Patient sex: M
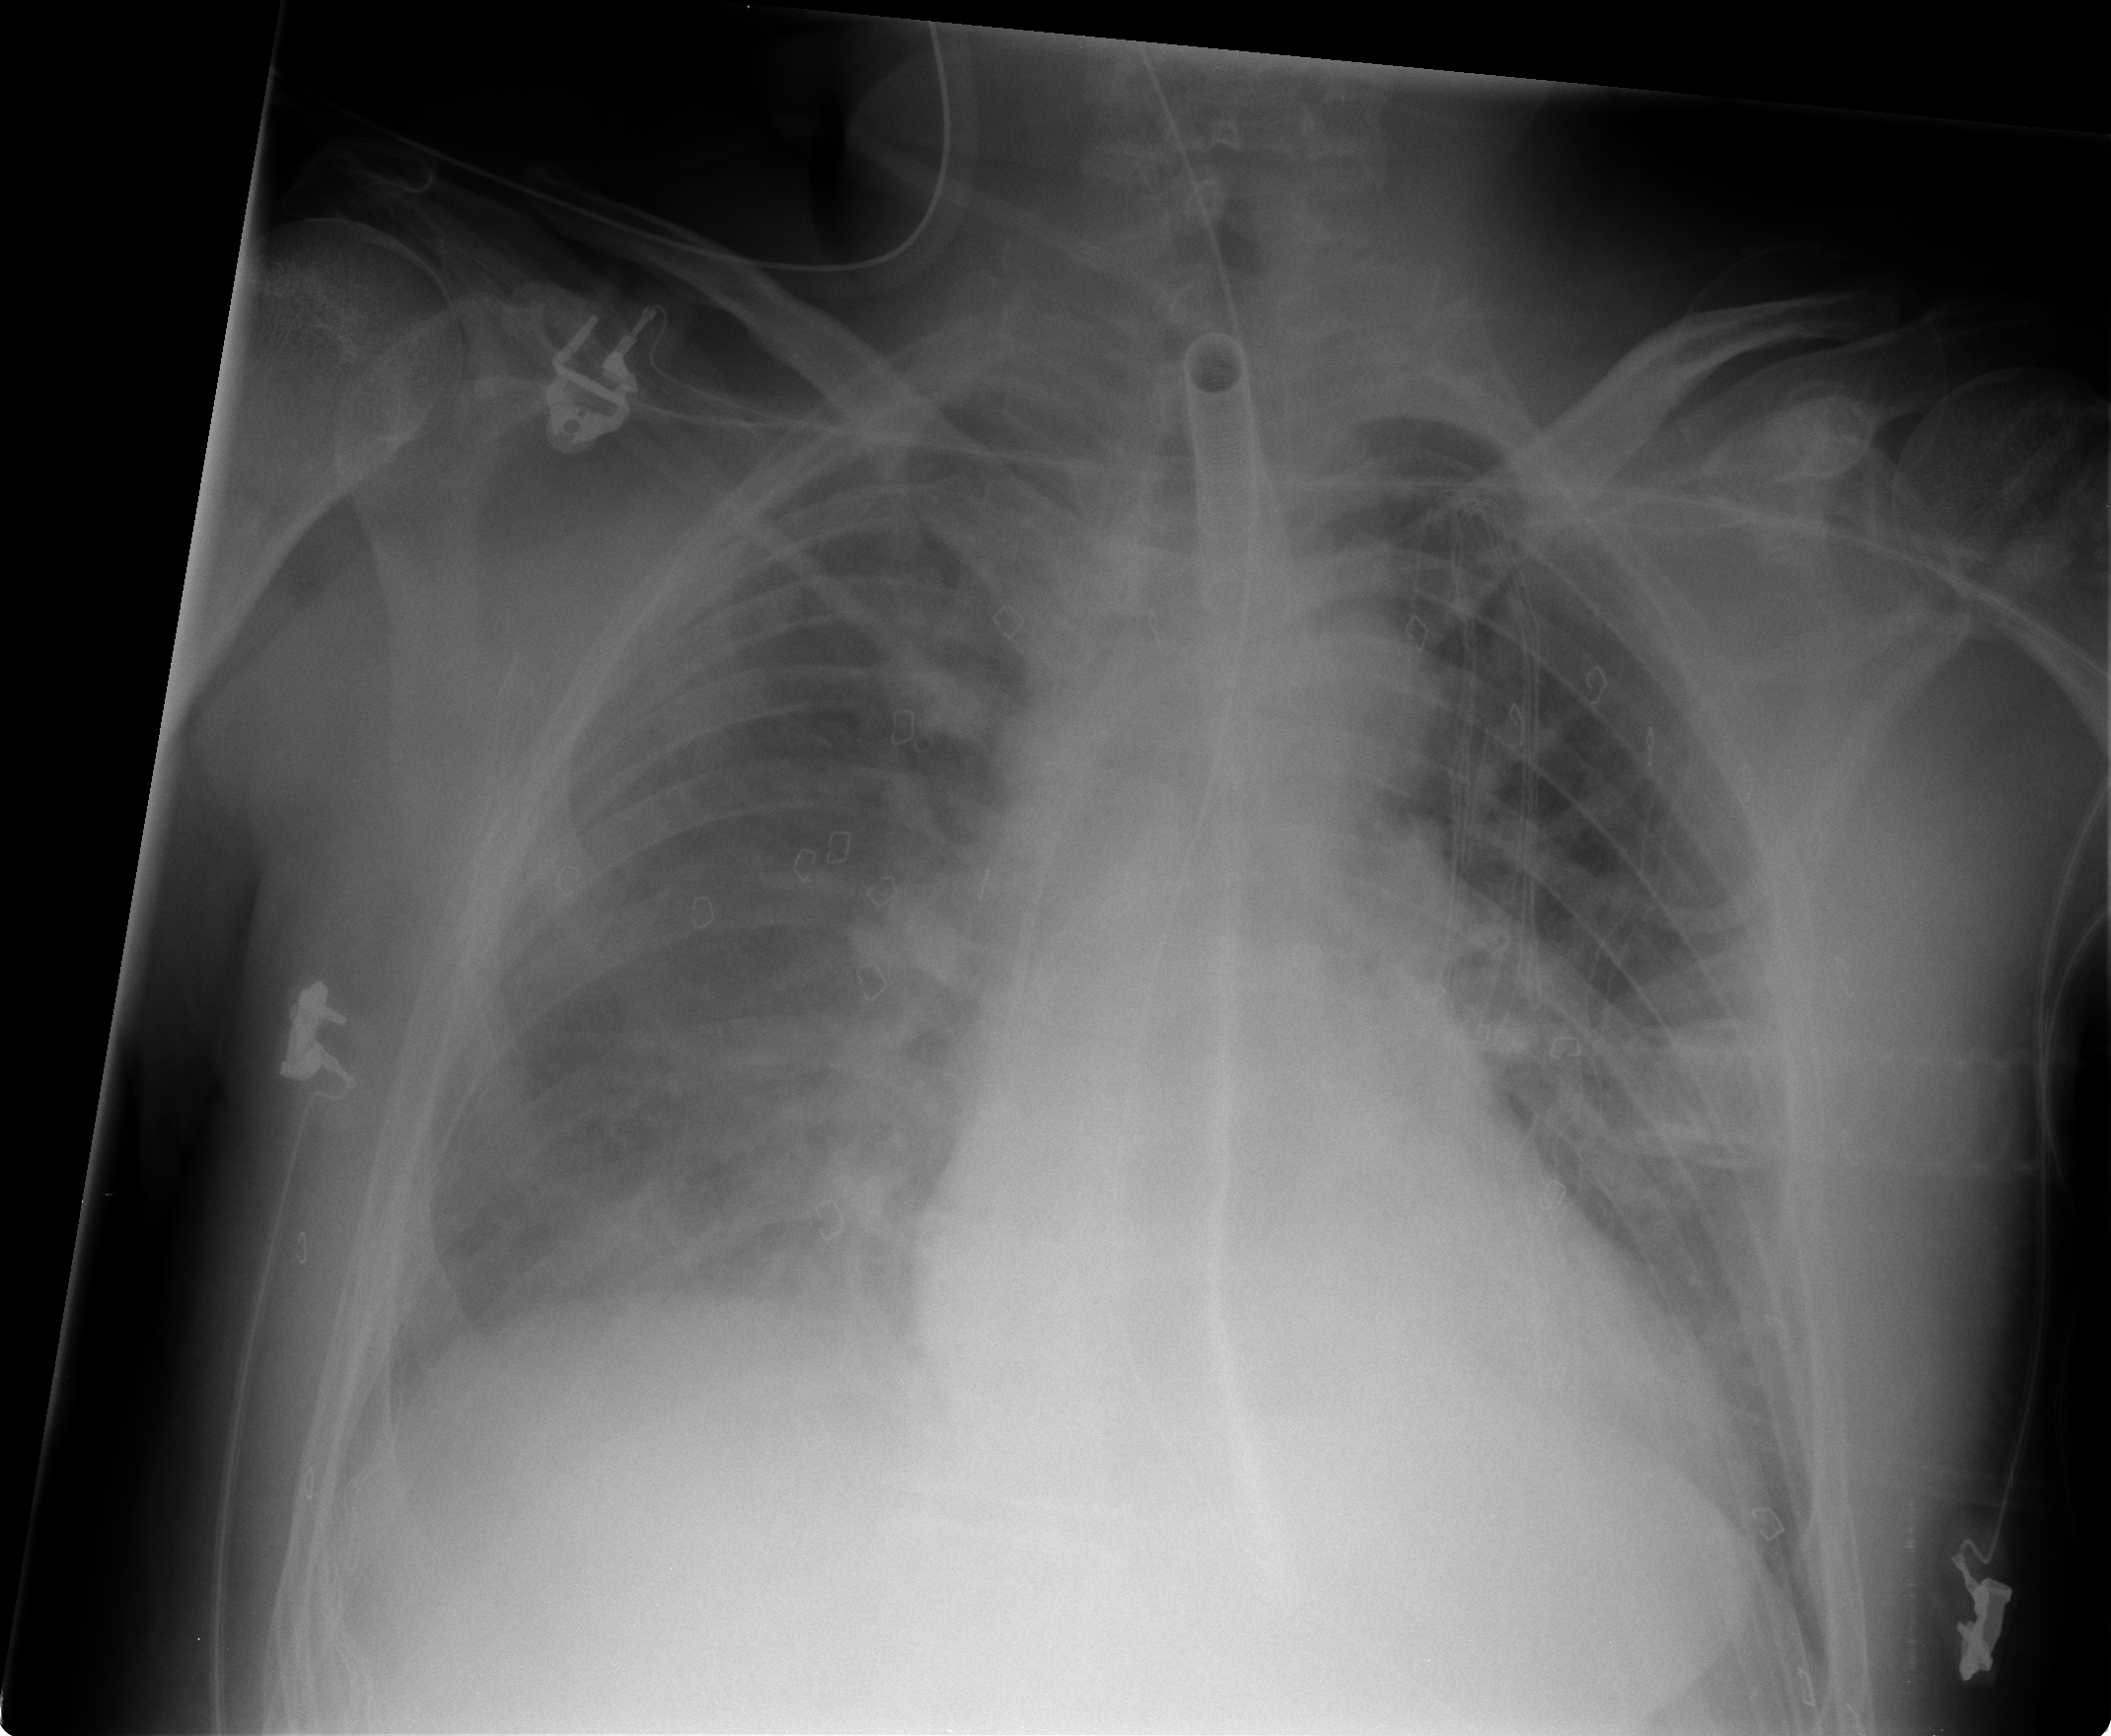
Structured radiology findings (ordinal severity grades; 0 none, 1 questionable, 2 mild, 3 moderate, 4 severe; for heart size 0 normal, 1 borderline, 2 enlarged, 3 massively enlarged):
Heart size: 0
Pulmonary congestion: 1
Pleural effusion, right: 0
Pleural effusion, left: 0
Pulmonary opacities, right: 3
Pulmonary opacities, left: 2
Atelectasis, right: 2
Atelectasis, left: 2